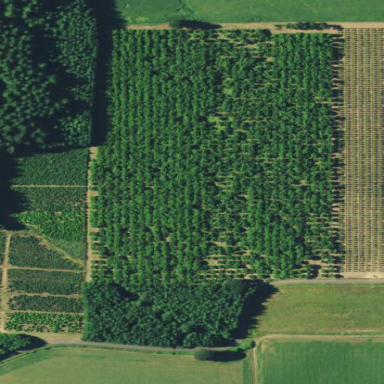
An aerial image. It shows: Orchard with hazel plants. The trees are broadleaved and deciduous.